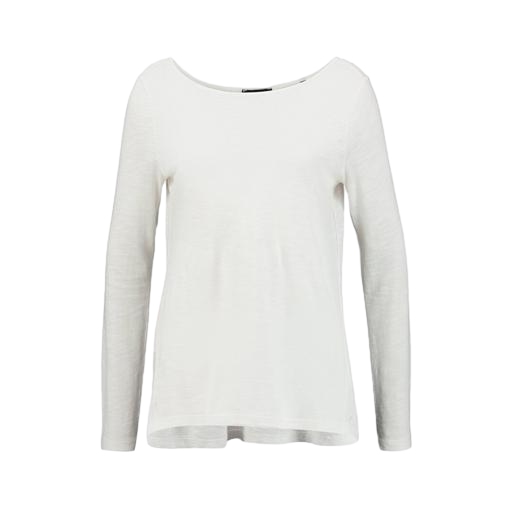
long-sleeve top, white long sleeve slub tee, long-sleeve t-shirt only macy, white background